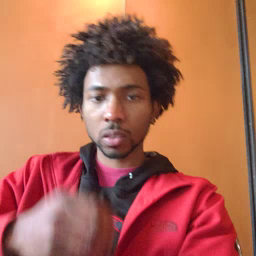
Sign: head